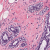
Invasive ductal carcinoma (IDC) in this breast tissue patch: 0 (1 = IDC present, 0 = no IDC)